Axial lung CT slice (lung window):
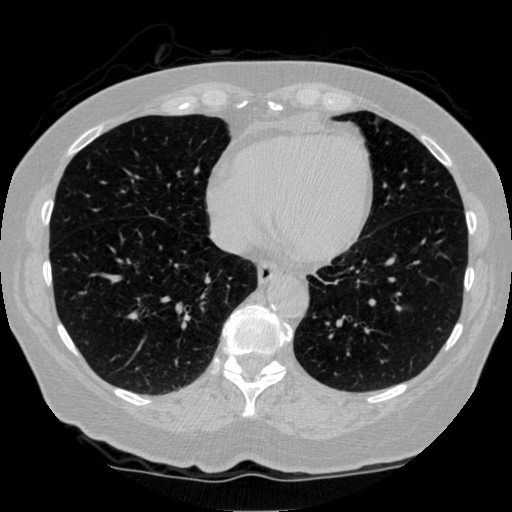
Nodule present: no